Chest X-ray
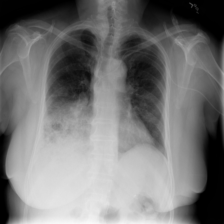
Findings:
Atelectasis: negative
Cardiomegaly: negative
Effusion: negative
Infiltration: negative
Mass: positive
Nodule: negative
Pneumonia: negative
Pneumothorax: negative
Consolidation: positive
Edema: negative
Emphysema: negative
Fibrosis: negative
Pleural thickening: negative
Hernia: negative